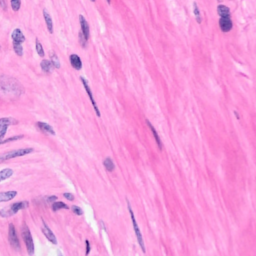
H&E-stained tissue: Breast